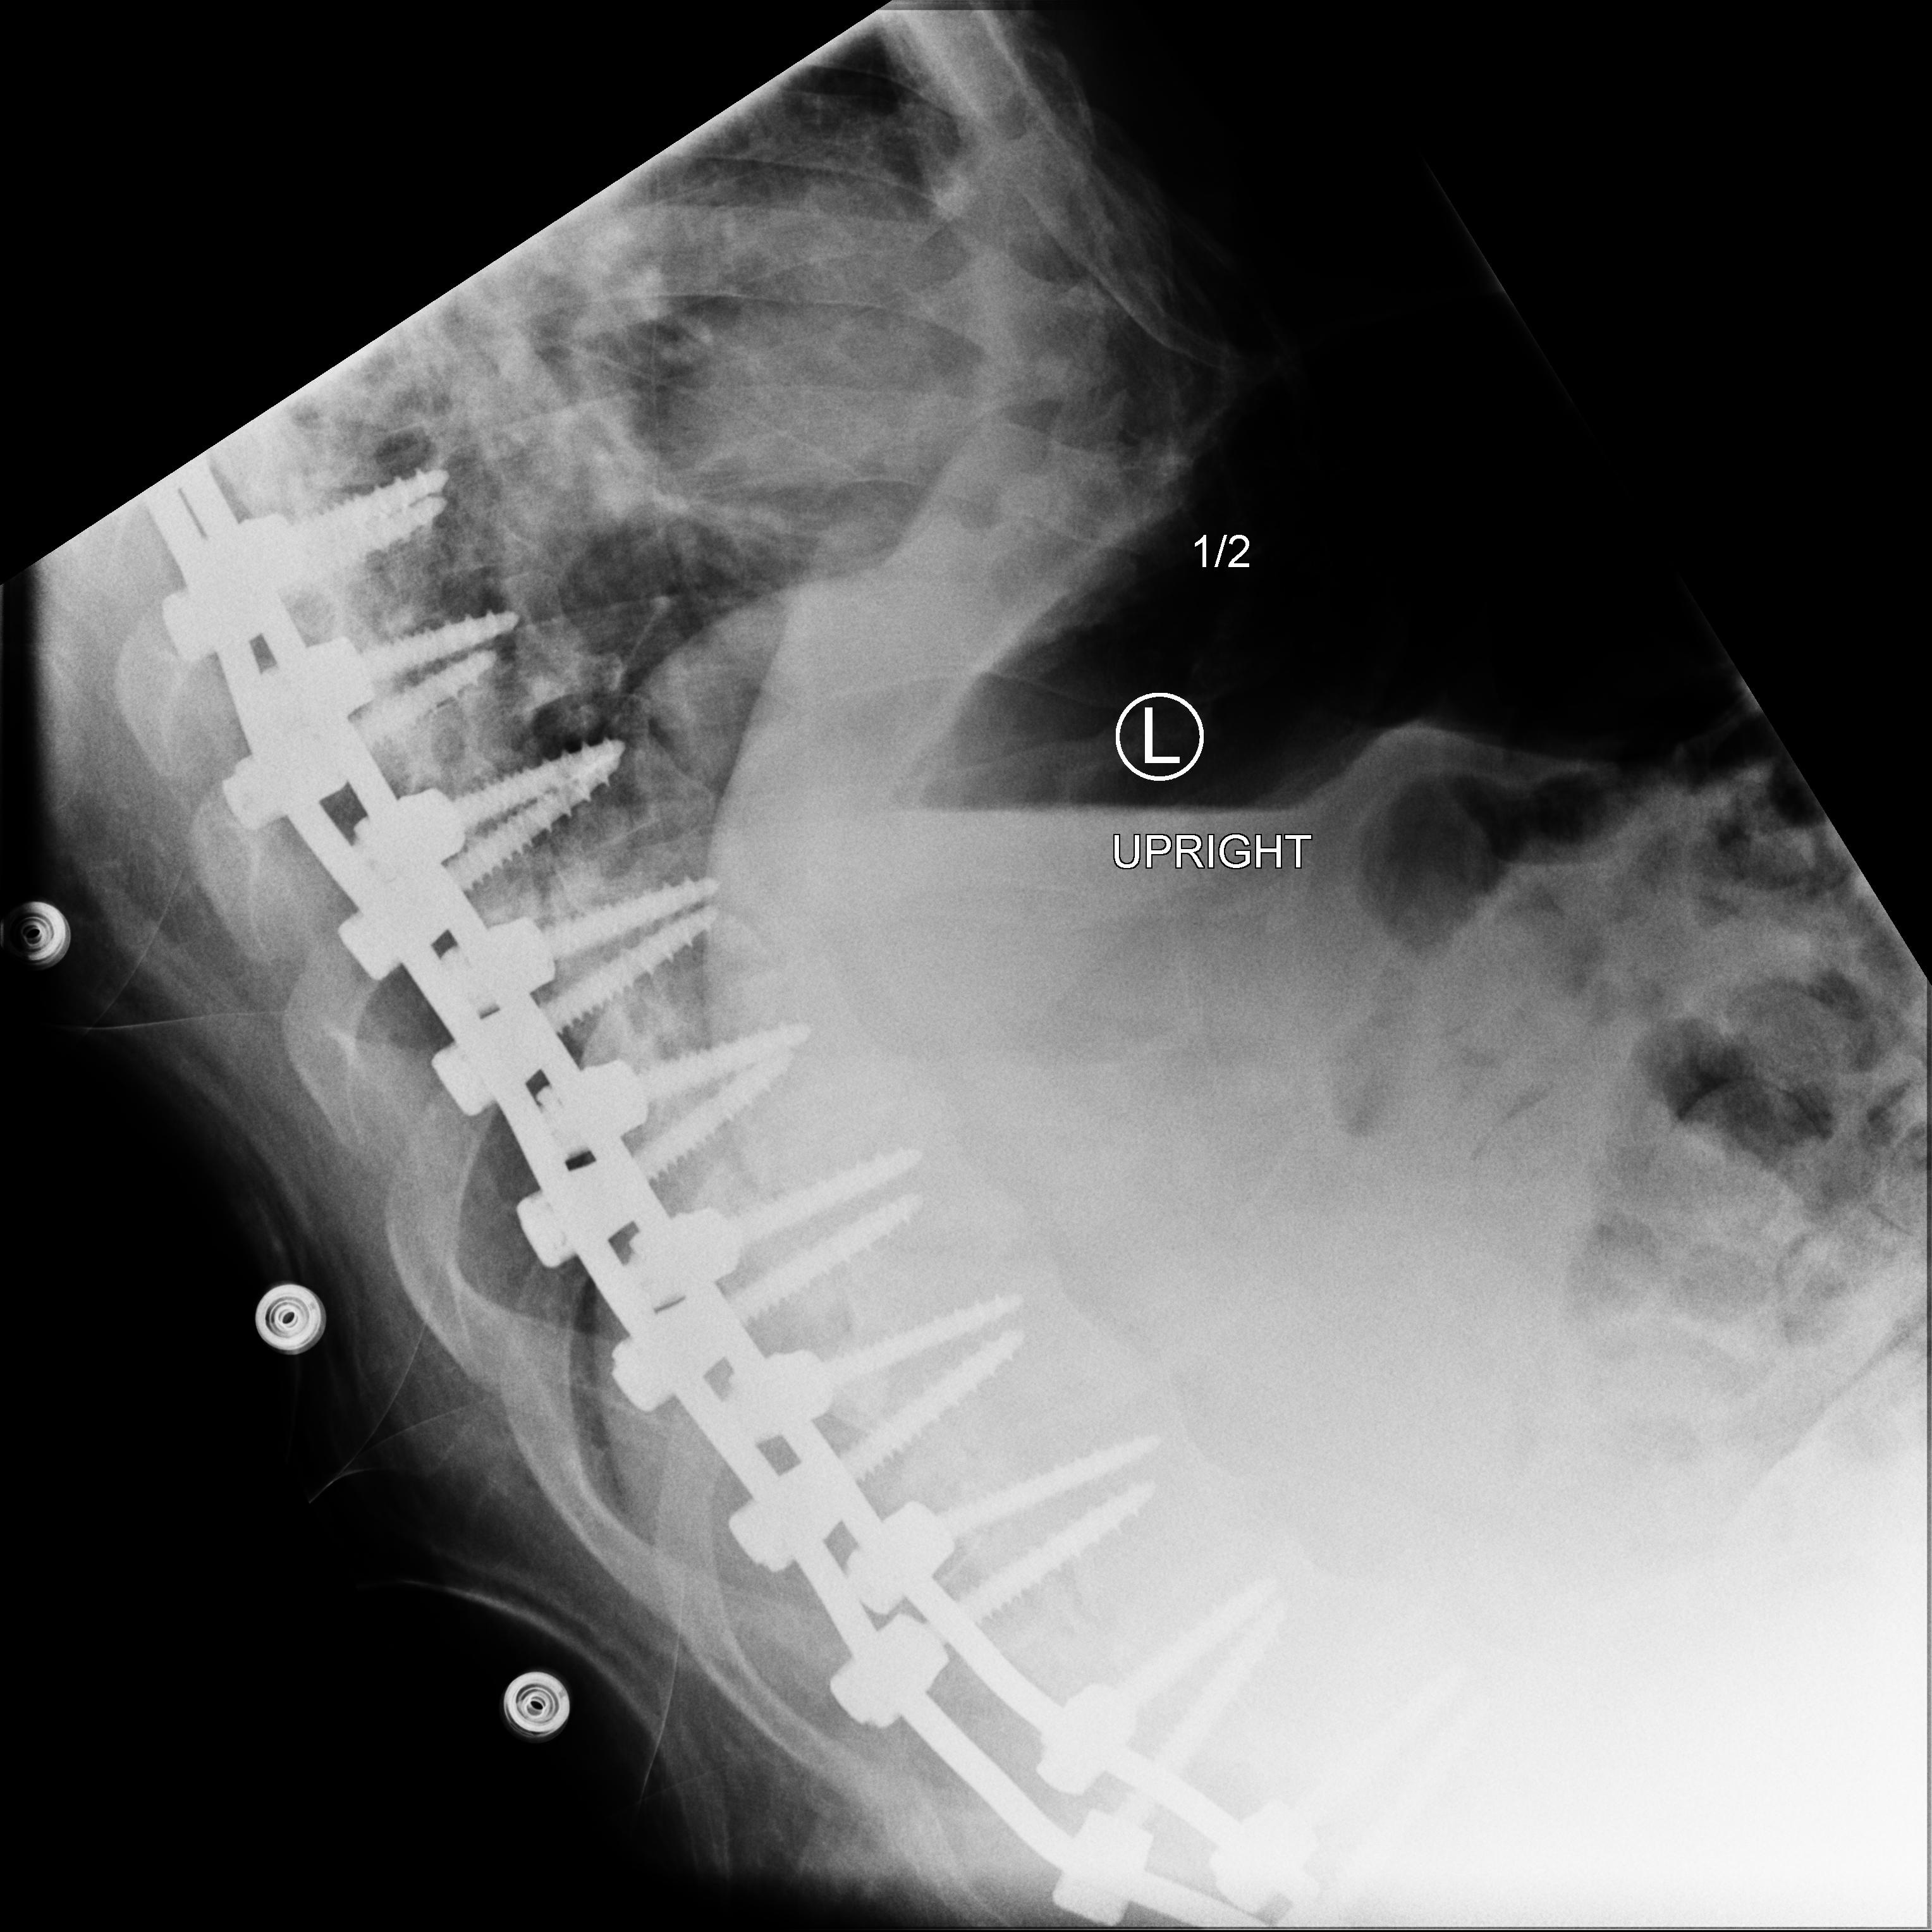
View: LATERAL
Implant manufacturer: medtronic solera